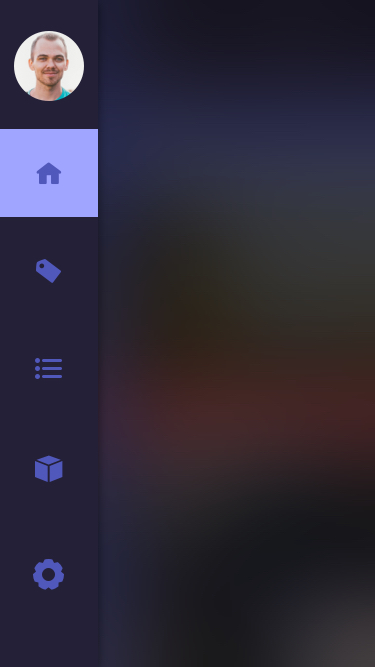
Text in this UI design:
Apple
iPhone 7
AKAI
MPK MINI
$ 119,99
Classic Black Cornwall
Daniel
Wellington
$ 159
ONLY 99,99$ - BUY NOW
Louder and clearer
than ever
DJI
Phantom 4
Offerts
Juicy
Search...